Question: I have a list view, editText and button. editText and button are my footer to the listview. What is want is the footer to be positioned at the bottom of the screen and the listview to be scrollable above the footer. My layout is something like this:
'''
<?xml version="1.0" encoding="utf-8"?>
<RelativeLayout
xmlns:android="http://schemas.android.com/apk/res/android"
android:orientation="vertical"
android:layout_width="fill_parent"
android:layout_height="fill_parent">
<ListView
android:id="@android:id/list"
android:layout_width="wrap_content"
android:layout_height="wrap_content"
android:layout_alignParentTop="true"
android:>
</ListView>
<EditText
android:id="@+id/txtType"
android:layout_width="wrap_content"
android:layout_height="wrap_content"
android:layout_alignParentBottom="true"
android:layout_alignParentLeft="true"
android:layout_toLeftOf="@+id/add" />
<Button
android:id="@+id/add"
android:layout_width="wrap_content"
android:layout_height="wrap_content"
android:layout_alignParentBottom="true"
android:layout_alignParentRight="true"
android:onClick="onClick"
android:text="Add" />
</RelativeLayout>
'''

I have achieved above picture but my problem is that the listview scrolls below my footer. Footer is like floating over the listview. I want the listview to be scrollable above this footer only. help me
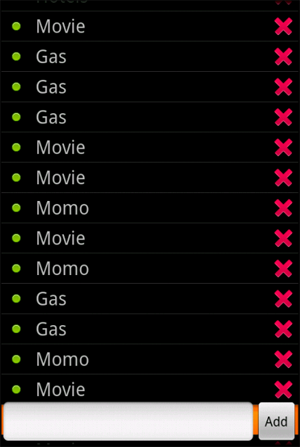
Answer: '''
<?xml version="1.0" encoding="utf-8"?>
<RelativeLayout
xmlns:android="http://schemas.android.com/apk/res/android"
android:layout_width="fill_parent"
android:layout_height="fill_parent">
<ListView
android:id="@android:id/list"
android:layout_width="wrap_content"
android:layout_height="wrap_content"
android:layout_alignParentTop="true"
android:layout_above="@+id/bbar">
</ListView>
<RelativeLayout
android:layout_width="fill_parent"
android:layout_height="wrap_content"
android:layout_alignParentBottom="true"
android:id="@+id/bbar">
<EditText
android:id="@+id/txtType"
android:layout_width="wrap_content"
android:layout_height="wrap_content"
android:layout_alignParentLeft="true"
android:layout_toLeftOf="@+id/add" />
<Button
android:id="@+id/add"
android:layout_width="wrap_content"
android:layout_height="wrap_content"
android:layout_alignParentRight="true"
android:onClick="onClick"
android:text="Add" />
</RelativeLayout>
</RelativeLayout>
'''